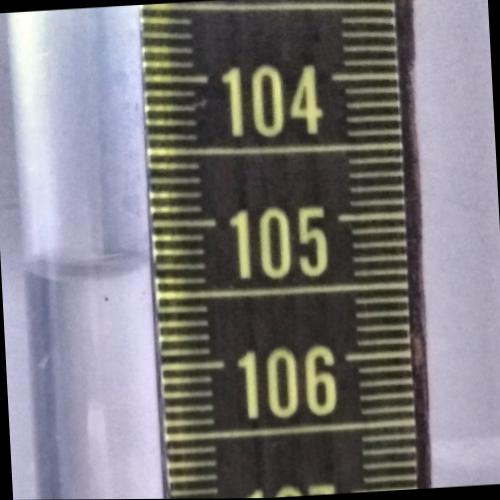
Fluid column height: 105.3 cm